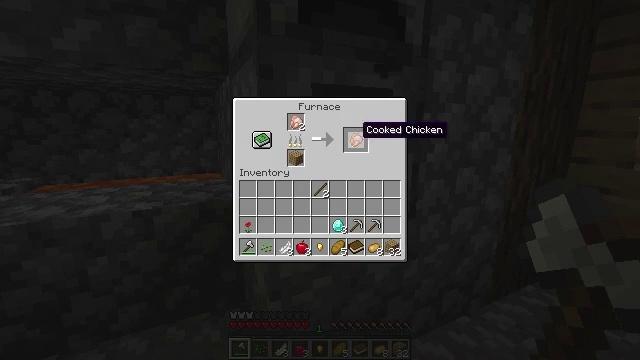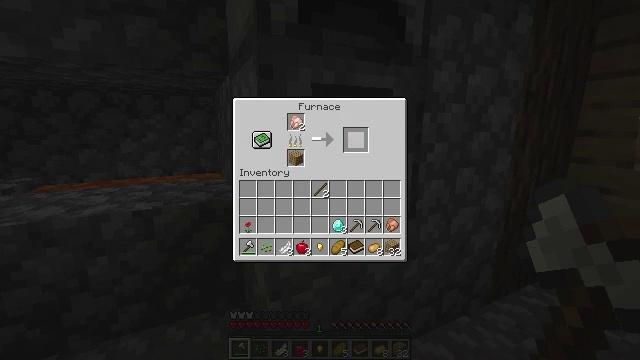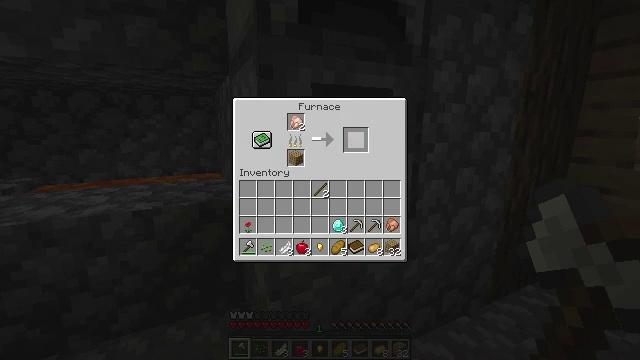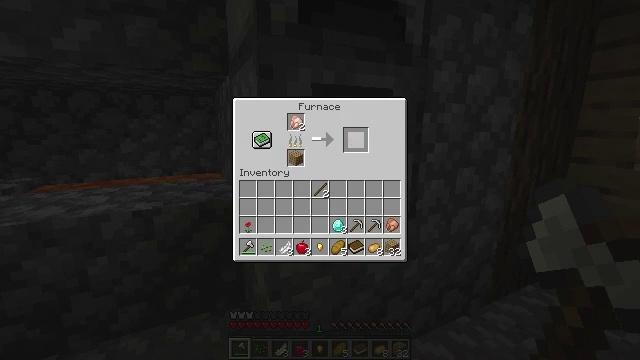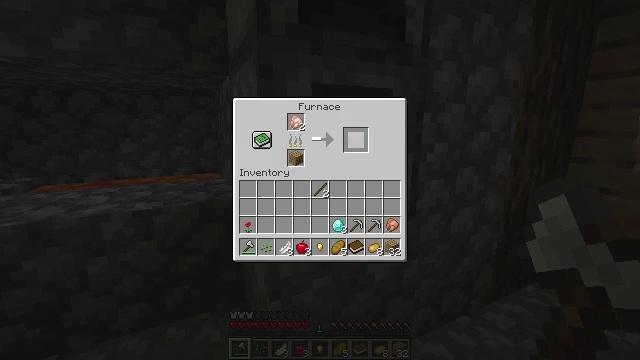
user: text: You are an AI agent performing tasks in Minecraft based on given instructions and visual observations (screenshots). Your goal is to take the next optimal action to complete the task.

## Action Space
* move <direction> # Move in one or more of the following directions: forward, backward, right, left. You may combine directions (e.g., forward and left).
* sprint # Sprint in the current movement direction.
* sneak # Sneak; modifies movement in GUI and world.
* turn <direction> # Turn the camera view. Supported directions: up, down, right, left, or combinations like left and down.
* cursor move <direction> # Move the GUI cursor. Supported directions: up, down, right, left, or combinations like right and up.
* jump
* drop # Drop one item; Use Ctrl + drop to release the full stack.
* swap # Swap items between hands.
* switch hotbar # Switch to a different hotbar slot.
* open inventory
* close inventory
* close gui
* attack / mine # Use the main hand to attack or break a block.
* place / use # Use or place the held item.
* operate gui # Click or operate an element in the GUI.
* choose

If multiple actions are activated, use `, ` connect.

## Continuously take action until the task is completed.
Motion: motion action
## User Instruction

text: craft item air
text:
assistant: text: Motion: sneak, operate gui
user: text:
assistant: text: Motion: sneak, operate gui
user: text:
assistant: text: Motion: sneak, operate gui
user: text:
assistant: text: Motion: sneak
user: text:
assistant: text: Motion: sneak
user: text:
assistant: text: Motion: no_op